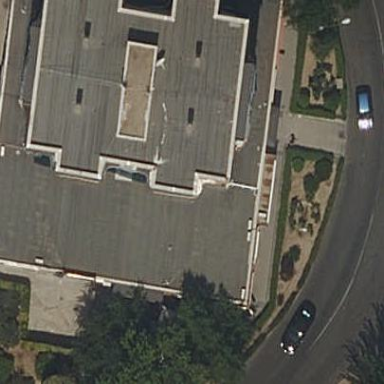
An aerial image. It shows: Commercial building.